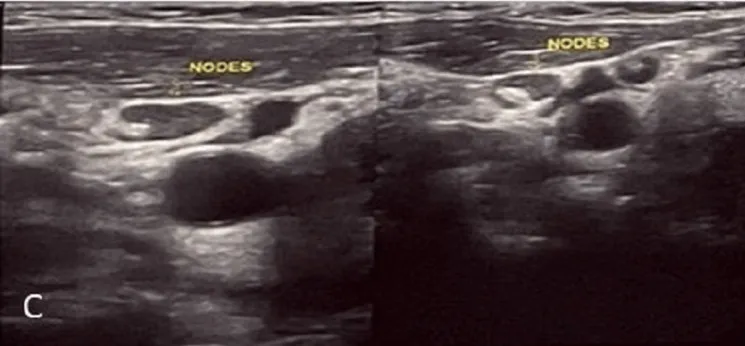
Ultrasonographic images of thyroid lobes. C. Enlarged cervical lymph nodes with maintained fatty hilum.
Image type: radiology (ultrasound)